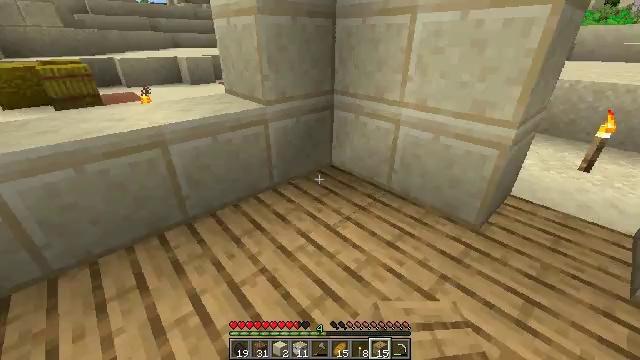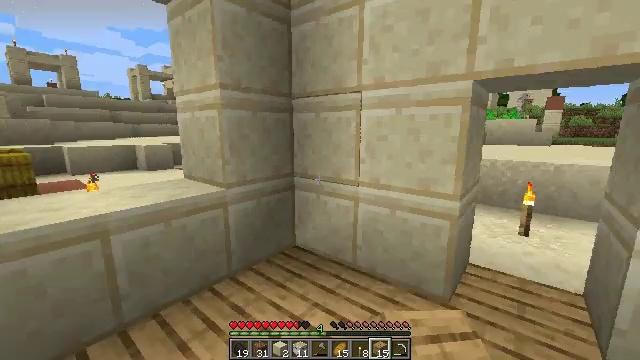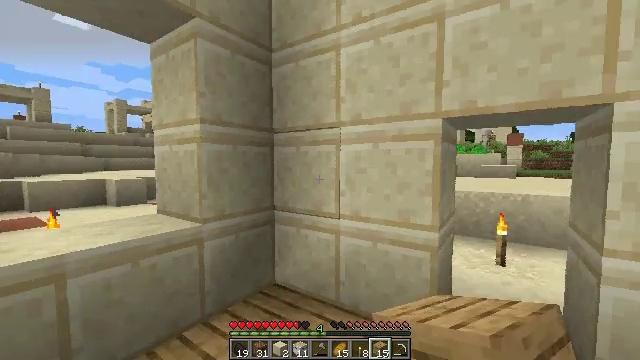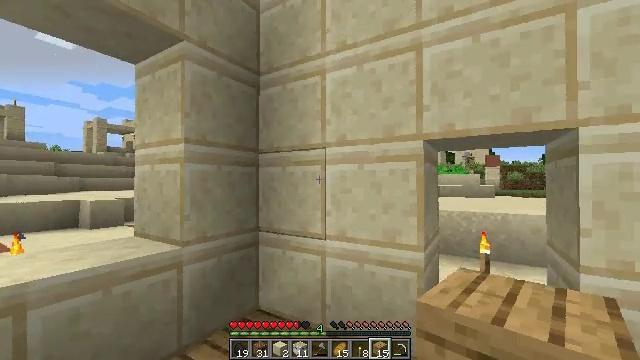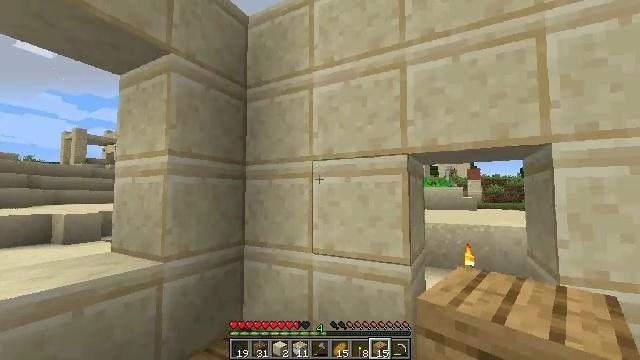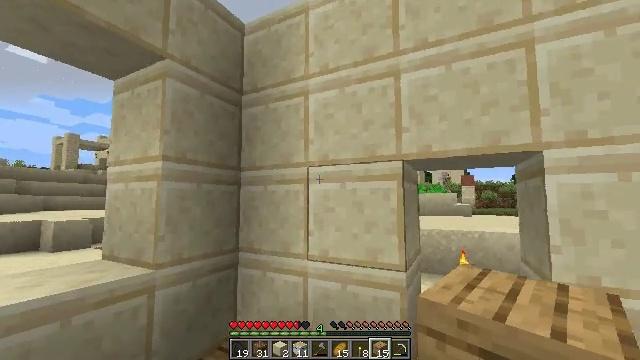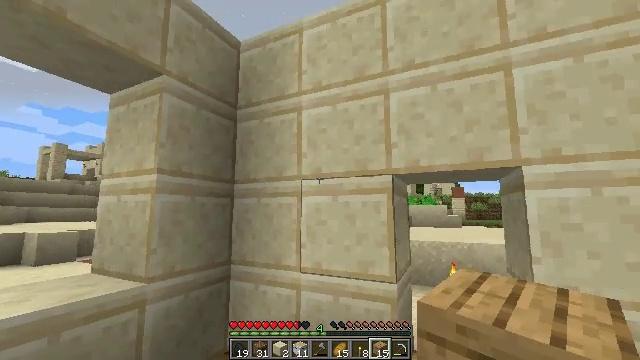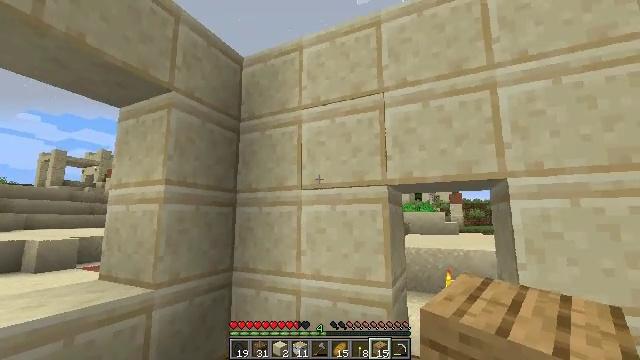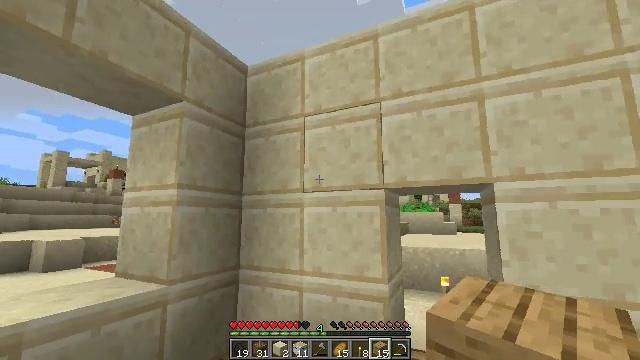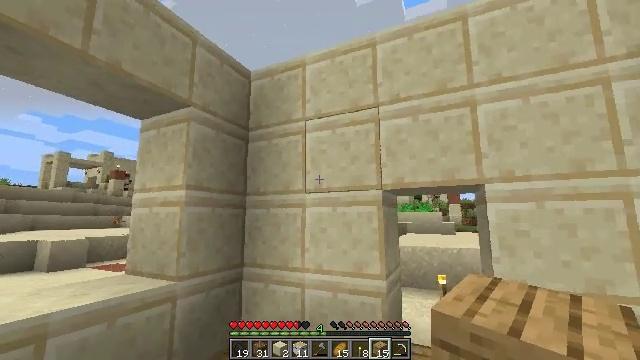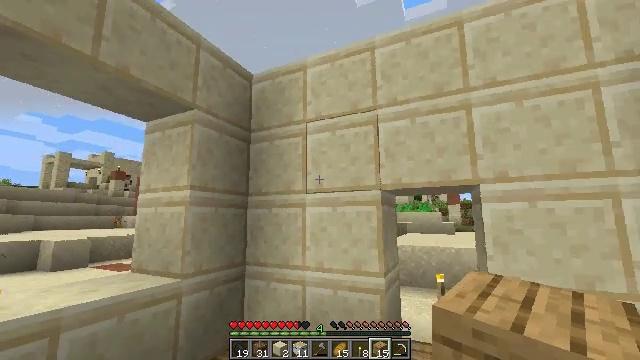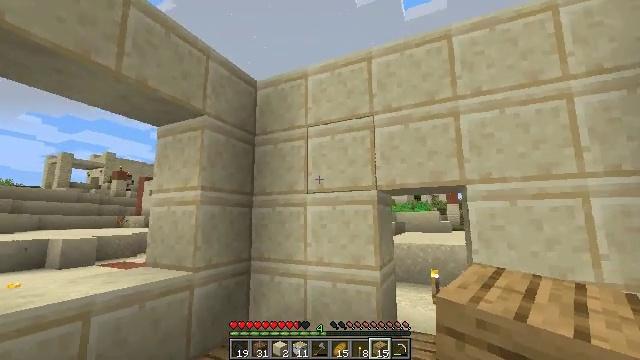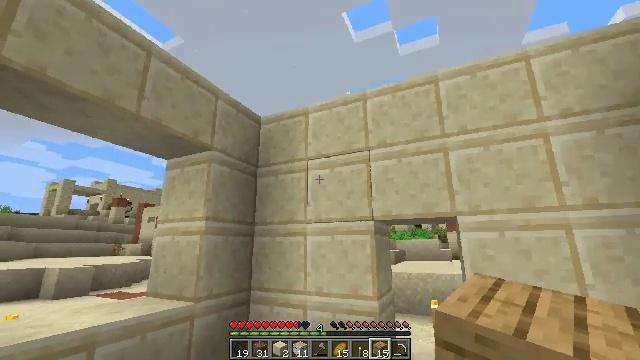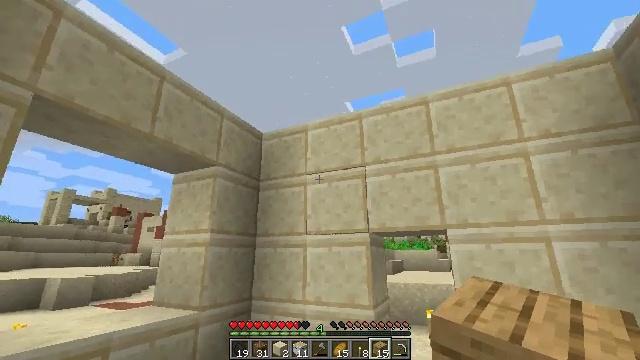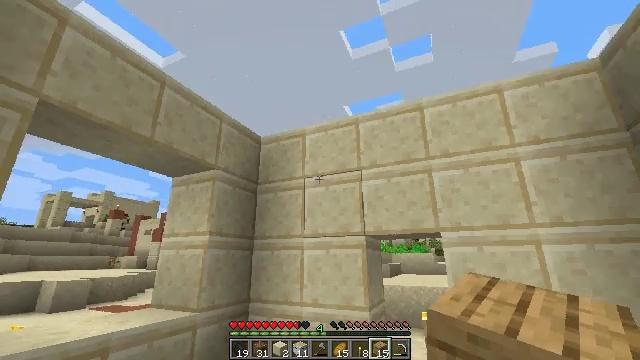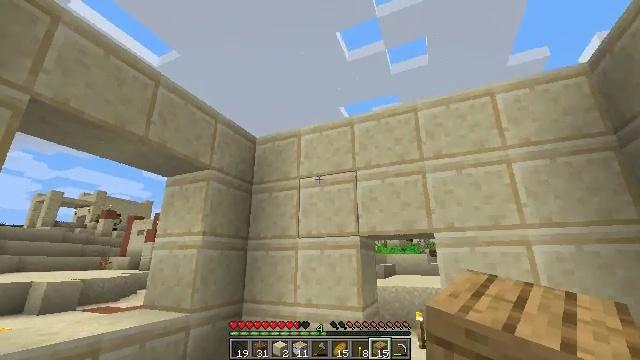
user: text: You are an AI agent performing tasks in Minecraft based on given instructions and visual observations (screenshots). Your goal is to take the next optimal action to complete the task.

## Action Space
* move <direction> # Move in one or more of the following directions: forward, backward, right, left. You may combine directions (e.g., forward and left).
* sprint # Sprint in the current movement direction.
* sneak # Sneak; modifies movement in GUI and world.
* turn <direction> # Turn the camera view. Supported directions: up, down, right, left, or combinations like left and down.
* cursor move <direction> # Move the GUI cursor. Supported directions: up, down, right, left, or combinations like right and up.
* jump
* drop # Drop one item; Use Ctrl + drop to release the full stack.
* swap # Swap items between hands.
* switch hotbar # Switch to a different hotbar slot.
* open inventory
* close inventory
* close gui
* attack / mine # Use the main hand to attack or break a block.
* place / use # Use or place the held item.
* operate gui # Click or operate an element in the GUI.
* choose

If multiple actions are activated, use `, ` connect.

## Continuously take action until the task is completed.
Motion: motion action
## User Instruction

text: Craft a sandstone slab.
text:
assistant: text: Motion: turn right and up
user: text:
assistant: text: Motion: turn right and up
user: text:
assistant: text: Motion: turn right and up
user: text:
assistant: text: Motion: turn right and up
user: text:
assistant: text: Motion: turn right and up
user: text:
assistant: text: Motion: move back, turn right and up
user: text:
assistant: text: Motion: move back, turn up
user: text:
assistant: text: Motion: move back
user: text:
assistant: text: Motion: move back
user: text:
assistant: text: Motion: move back
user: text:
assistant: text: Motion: move back
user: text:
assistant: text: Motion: move back, turn up
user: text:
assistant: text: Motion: turn up
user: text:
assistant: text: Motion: no_op
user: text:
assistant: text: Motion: turn right
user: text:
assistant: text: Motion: turn right and up
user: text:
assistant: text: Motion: turn right and up
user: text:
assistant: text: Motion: move forward
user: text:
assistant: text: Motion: move forward
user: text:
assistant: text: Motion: move forward
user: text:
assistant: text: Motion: move forward
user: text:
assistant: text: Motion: move forward, turn right
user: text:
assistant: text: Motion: move forward, turn right and down
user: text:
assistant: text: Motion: move forward and move right, turn right and down
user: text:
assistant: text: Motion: move forward and move right, turn right and down
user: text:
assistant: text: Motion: move forward and move right, turn right and down
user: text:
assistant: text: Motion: move forward and move right
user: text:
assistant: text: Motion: move forward, turn left
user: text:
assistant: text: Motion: move forward, turn left and down
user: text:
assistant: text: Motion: move forward, turn left